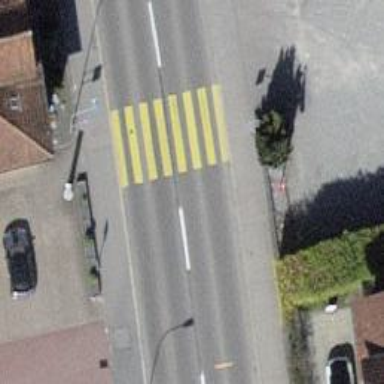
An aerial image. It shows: Uncontrolled zebra crossing on the road.